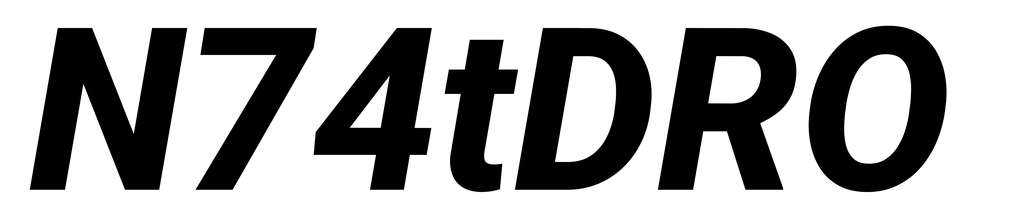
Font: Roboto-Italic_ExtraBold_Italic